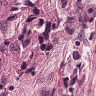
Metastatic tissue present: yes